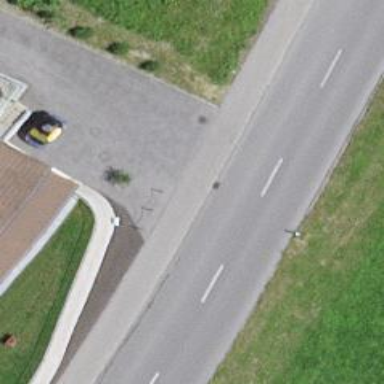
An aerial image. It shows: Tertiary road with asphalt surface.